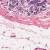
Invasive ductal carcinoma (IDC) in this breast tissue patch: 0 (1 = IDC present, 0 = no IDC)